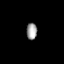
Tissue: prostate
Cell type: T cells
Senescence score: 0.3233
Nuclear area (px): 174
Mean DAPI intensity: 155.874